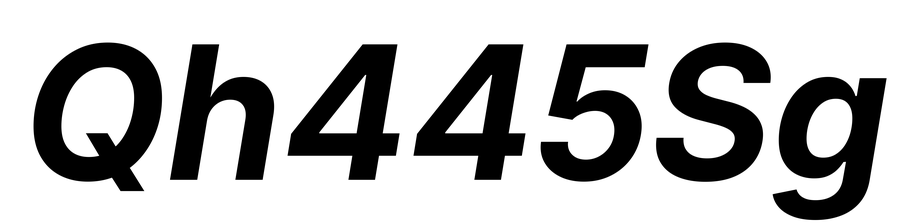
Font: Inter-Italic_Bold_Italic